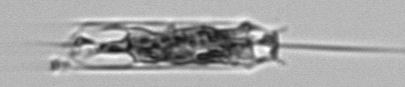
Label: Ditylum_brightwellii